Question: I want to implement the 'Flexible Space with overlapping content' pattern from the <URL>:

My XML layout right now looks like:
'''
<android.support.design.widget.CoordinatorLayout
android:layout_width="match_parent"
android:layout_height="match_parent">
<android.support.design.widget.AppBarLayout
android:layout_width="match_parent"
android:layout_height="192dp"
android:theme="@style/ThemeOverlay.AppCompat.Dark.ActionBar">
<android.support.design.widget.CollapsingToolbarLayout
android:layout_width="match_parent"
android:layout_height="match_parent"
app:layout_scrollFlags="scroll|exitUntilCollapsed">
<android.support.v7.widget.Toolbar
android:layout_height="?attr/actionBarSize"
android:layout_width="match_parent"
app:layout_collapseMode="pin"/>
</android.support.design.widget.CollapsingToolbarLayout>
</android.support.design.widget.AppBarLayout>
<android.support.v4.widget.NestedScrollView
android:layout_width="match_parent"
android:layout_height="match_parent"
app:layout_behavior="@string/appbar_scrolling_view_behavior">
<LinearLayout
android:layout_width="match_parent"
android:layout_height="match_parent"
android:orientation="vertical">
<....>
</LinearLayout>
</android.support.v4.widget.NestedScrollView>
</android.support.design.widget.CoordinatorLayout>
'''
Is there an easy way to accomplish this using the Design Library? Or do I have to build a custom <URL> to do this?
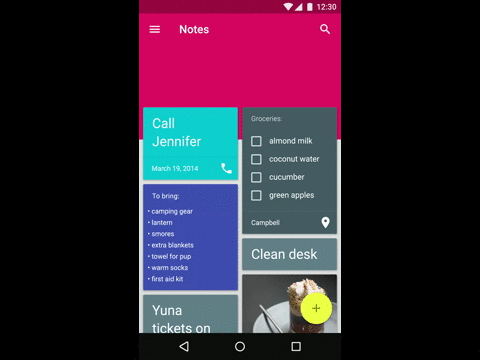
Answer: In fact, overlaying the scrolling view with the AppBarLayout is an included feature of the <URL> to set the overlap amount:
'''
<android.support.v4.widget.NestedScrollView
android:layout_width="match_parent"
android:layout_height="match_parent"
app:layout_behavior="@string/appbar_scrolling_view_behavior"
app:behavior_overlapTop="64dp">
'''
Note that 'app:behavior_overlapTop' only works on views that have the 'app:layout_behavior="@string/appbar_scrolling_view_behavior"' as it is the Behavior that is using the attribute (not the View or the Parent ViewGroup, as attributes usually apply to), hence the 'behavior_' prefix.
Or set it programmatically via <URL>:
'''
NestedScrollView scrollView = ...
CoordinatorLayout.LayoutParams params =
(CoordinatorLayout.LayoutParams) scrollView.getLayoutParams();
AppBarLayout.ScrollingViewBehavior behavior =
(AppBarLayout.ScrollingViewBehavior) params.getBehavior();
behavior.setOverlayTop(128); // Note: in pixels
'''